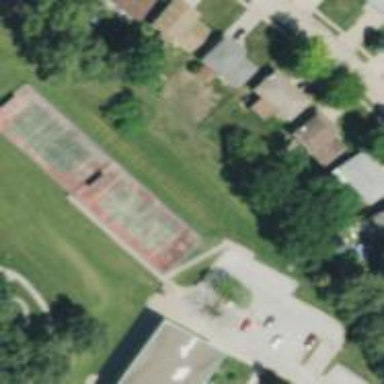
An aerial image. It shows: Tennis court on the leisure land pitch.